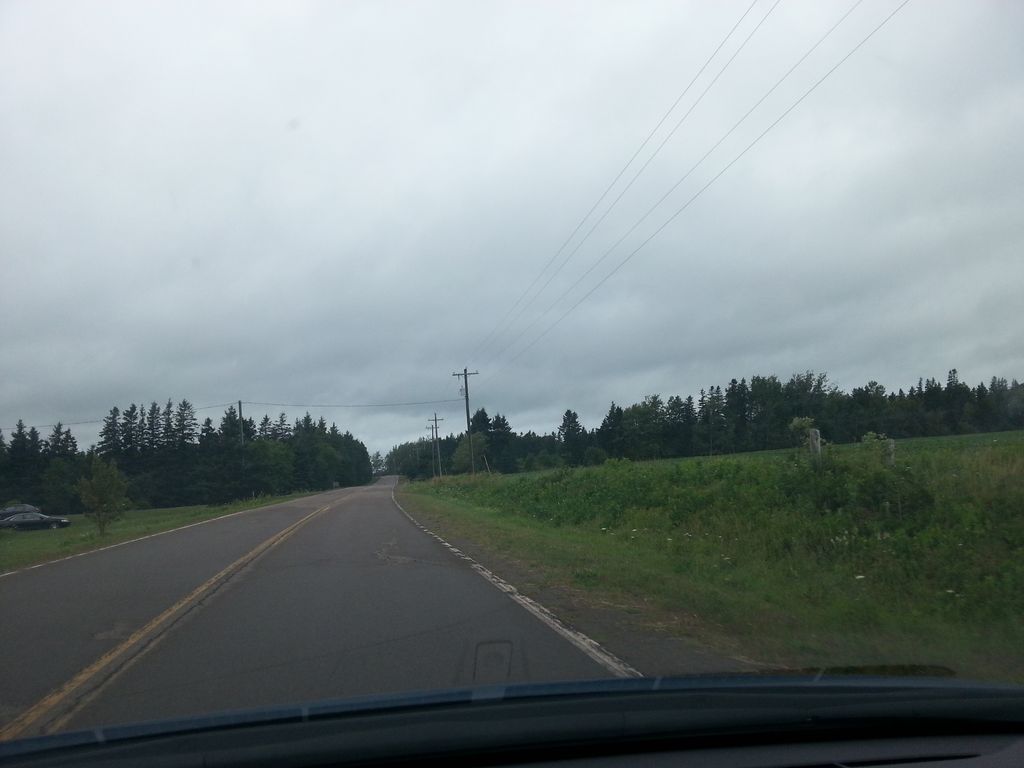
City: charlottetown